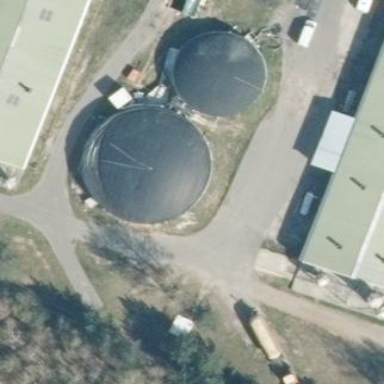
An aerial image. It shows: Silo.